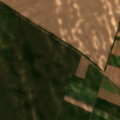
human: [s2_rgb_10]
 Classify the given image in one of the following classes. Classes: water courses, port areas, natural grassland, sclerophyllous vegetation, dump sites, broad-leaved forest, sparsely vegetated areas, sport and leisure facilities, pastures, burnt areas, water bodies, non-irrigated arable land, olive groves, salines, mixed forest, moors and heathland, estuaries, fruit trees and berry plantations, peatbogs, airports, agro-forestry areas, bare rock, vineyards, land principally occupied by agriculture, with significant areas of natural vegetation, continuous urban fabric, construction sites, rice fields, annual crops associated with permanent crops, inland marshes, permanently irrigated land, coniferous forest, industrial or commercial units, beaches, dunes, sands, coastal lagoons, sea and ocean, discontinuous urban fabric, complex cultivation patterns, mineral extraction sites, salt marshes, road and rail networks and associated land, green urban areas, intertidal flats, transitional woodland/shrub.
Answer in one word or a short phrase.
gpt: non-irrigated arable land